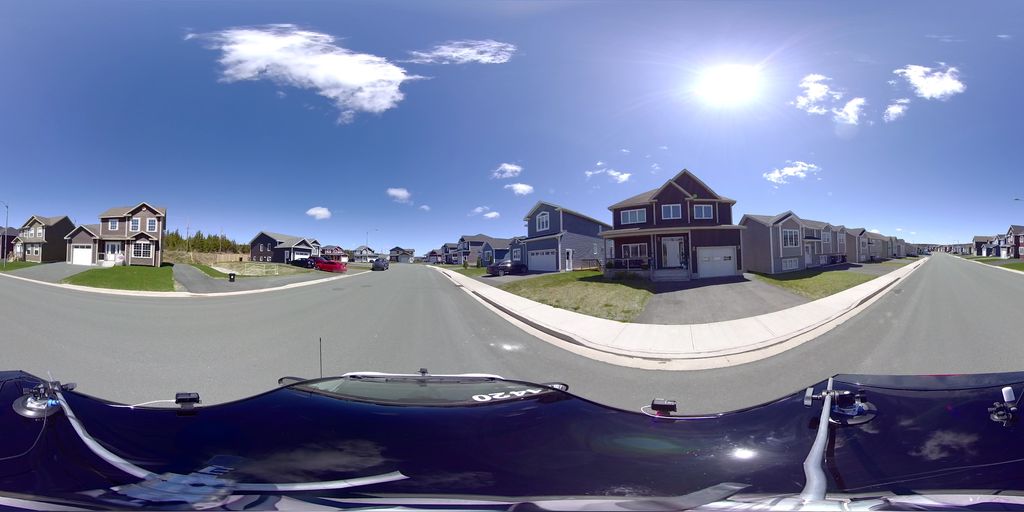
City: st_johns